Interaction volume radius: 5 \u00c5
Interaction volume height: 15 \u00c5
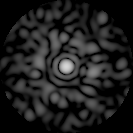
Disorder parameter: 0.8945